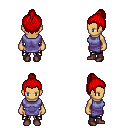
a pixel art fantasy rpg character, female body template, human, tanned skin, chain tabard jacket, gold greaves, red short topknot hairstyle, maroon shoes, four views (front, back, left, right), 2x2 character sprite sheet, small pixel art, hard edges, no anti-aliasing